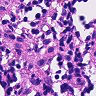
Metastatic tissue present: no